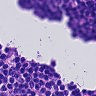
Metastatic tissue present: no